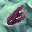
Label: 6